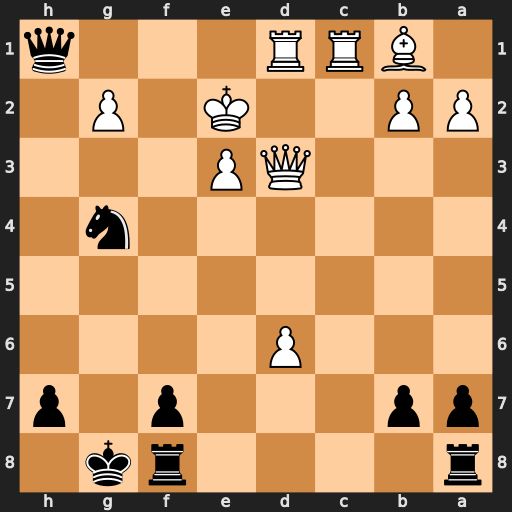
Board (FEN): r4rk1/pp3p1p/3P4/8/6n1/3QP3/PP2K1P1/1BRR3q
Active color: b
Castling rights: -
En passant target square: -
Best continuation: Qxg2+ Ke1 Qf2#